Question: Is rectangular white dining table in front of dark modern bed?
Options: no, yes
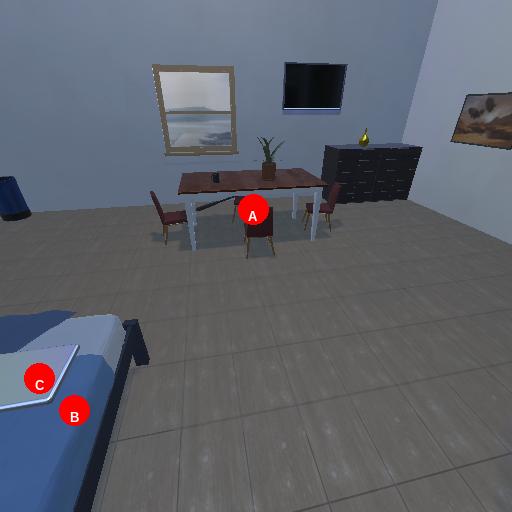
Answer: no